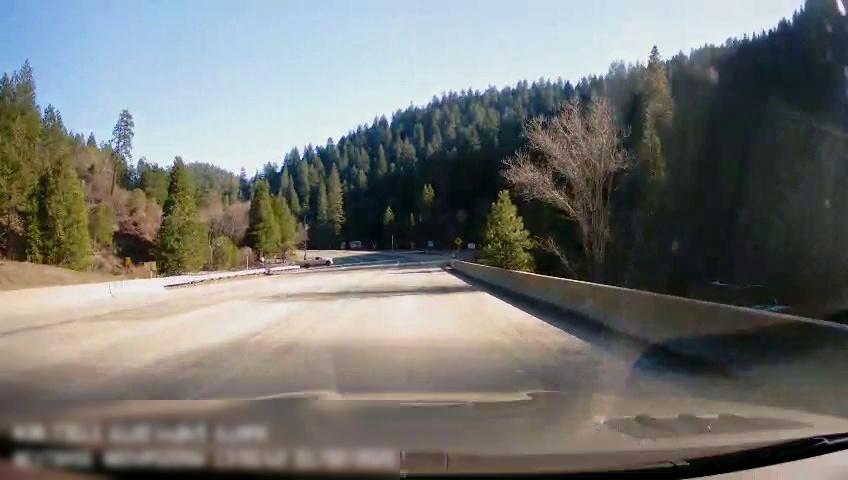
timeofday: Day
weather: Sunny
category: Drivable Space
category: Vehicles | Truck
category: Vehicles | Truck